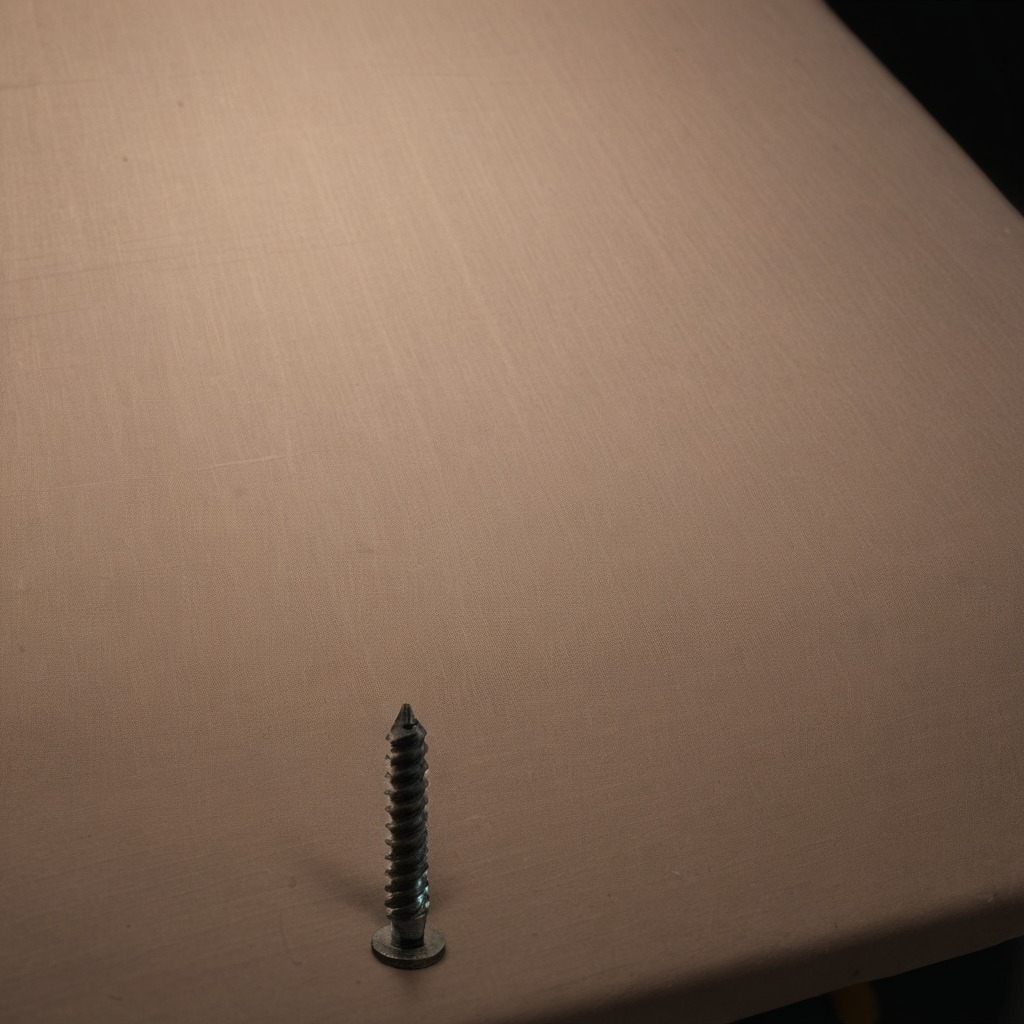
A metal screw is lying on a wooden table.